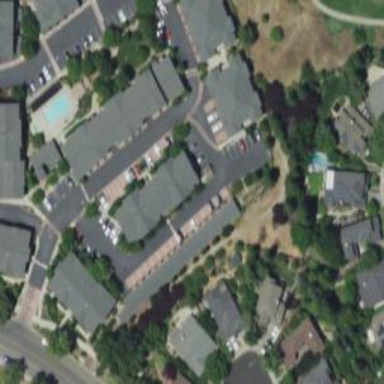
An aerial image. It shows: Image showing building with apartments.